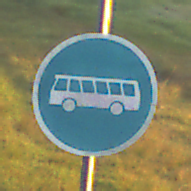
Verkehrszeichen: Busssonderstreifen
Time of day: SunriseSunset
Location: Outdoor (Nature)
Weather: Clear
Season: NotSpecified
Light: Natural